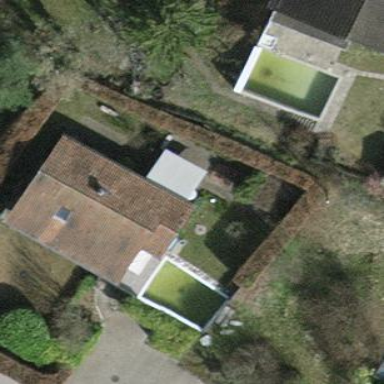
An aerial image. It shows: Detached building.